Question: I am looking for an efficient way to represent a connected graph, where the nodes are spatially located in a 3D Euclidian space and each node may have 6 edges (4 directions on its respective 2D plance and up and down), but have not yet found any examples, perhaps because I am not using the correct keywords.
Any guidance would be much appreciated.
Is there any library for such a structure?

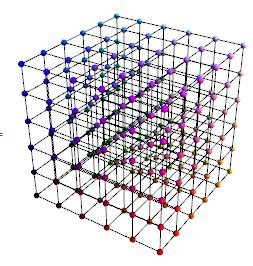
Answer: Maybe you are looking for a 'spatial' data structure.
A simple example is an oct-tree (three dimensions), which is easy to implement, there are also plenty of implementation on the web.
Is the grid extended one node at a time? Or planes at a time? Or are you adding cubes (for example 10x10x10) of nodes?
I wrote my own multi-dimensional structure a while ago, called <URL>. If you add individual nodes, you could add them one by one. If you add cubes of nodes, maybe it's best to store these cubes in 3D arrays, then you add these arrays to the ph-tree, with their position in space as key.
The PH-Tree is somewhat complex to implement, but it's faster and more space efficient than octtrees, at least for large datasets.
The PH-Tree sources are in Java.
Other key-words to look up: R-Trees (R*-Tree, R+Tree, X-Tree) and kd-Trees.